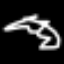
Label: squiggle